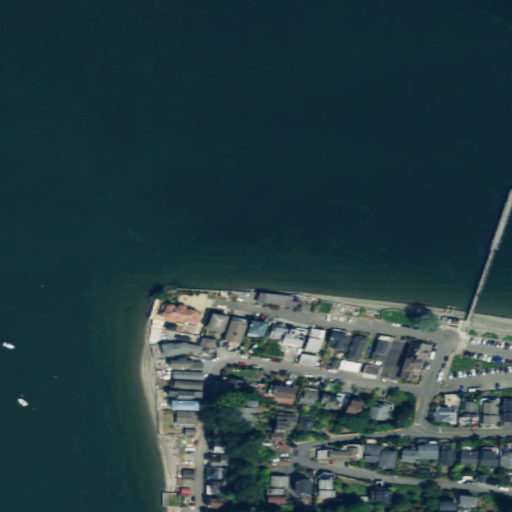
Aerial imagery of cape in Washington named Dash Point containing open water, medium intensity development, barren land, high intensity development, low intensity development, evergreen forest, and herbaceous wetlands